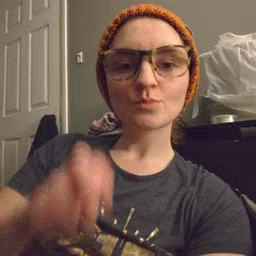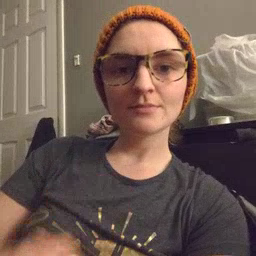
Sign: chair